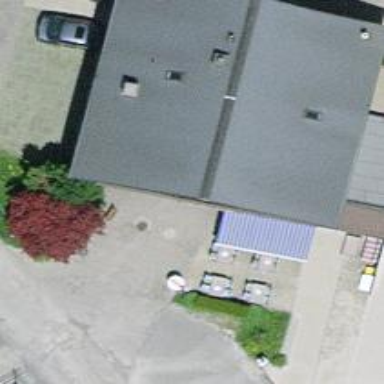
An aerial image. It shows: Restaurant.